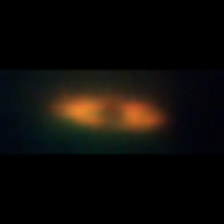
Taxon: Pennate
Group: Diatoms